九年级 · 度量几何学
如图, 点 $A, B, C$ 在 $\odot O$ 上, $\angle A O B=62^{\circ}$, 则 $\angle A C B$ 的度数为 ( )

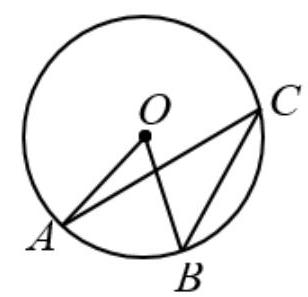
A. $28^{\circ}$
B. $31^{\circ}$
C. $62^{\circ}$
D. $124^{\circ}$

答案: B
解析: 根据圆周角定理直接即可求解.

【详解】解: $\because A B=A B$,

$\therefore \angle A C B=\frac{1}{2} \angle A O B=62^{\circ}=31^{\circ}$,

故选: B.

【点睛】本题考查了圆周角定理，掌握圆周角定理是解题的关键.